Question: Here is the data:
| Speed ranking | Weight ranking | Speed earnings | Weight earnings |
| ------------- | -------------- | -------------- | --------------- |
| 10 | 1 | 0 | |
| 2 | 2 | 200 | |
| 1 | 3 | 250 | |
| 4 | 4 | 100 | |
| 16 | 5 | 0 | |
| 12 | 6 | 0 | |
| 5 | 7 | 50 | |
| 11 | 8 | 0 | |
| 3 | 9 | 150 | |
| 6 | 10 | 0 | |
| 13 | 11 | 0 | |
| 8 | 12 | 0 | |
| 14 | 13 | 0 | |
| 15 | 14 | 0 | |
| 7 | 15 | 0 | |
| 9 | 16 | 0 | |
Assuming that the top 5 earners get:
- - - - -
Here is what I want:
If the value in cell C2 is 0, then the person has not yet earned anything in the speed ranking. In that case, the formula should return a value in D2 depending on the weight ranking in column B, as follows:
- - - - - -
If the value in cell C2 is greater than 0, then the person has already earned something in the speed ranking. In that case, the formula should return a value in D2= 0 and depending on the weight ranking in column B, the formula must return a value of the gain for the next person on the weight ranking , let's say for example D3 , as follows:
- - - - - - -
Here an example of what i want to have as a result :

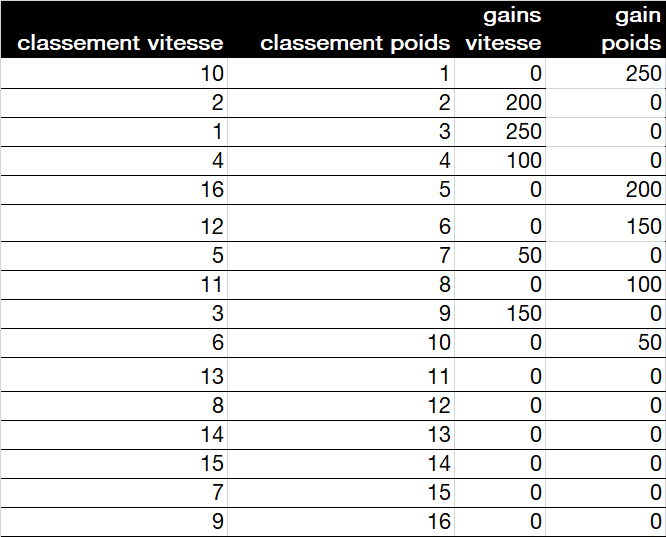
Answer: So, had some fun with this, used extra columns but does work:
<URL>
Must be a method to reduce the two extra columns needed. But have to go shopping :) But I will come back to this as it seems challenging.